Question: Recently I have seen an apps, which has an image with text.
Whether the app used 'ImageView' and 'TextView'? How does the text overlay the image? How has it been done?
I have attached the screenshot.

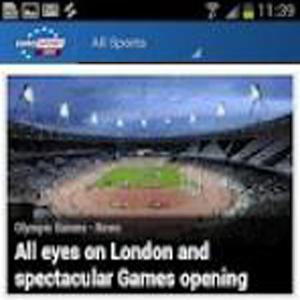
Answer: Set the attribute android:background="#<PHONE>" on your TextView in the layout. XML file.
'''
<FrameLayout
android:layout_height="wrap_content"
android:layout_width="match_parent"
>
<ImageView
android:src="@drawable/your_image"
android:layout_height="match_parent"
android:layout_width="match_parent"
/>
<TextView
android:height="match_parent"
android:width="match_parent"
android:background="#<PHONE>"
android:gravity="bottom"
/>
</FrameLayout>
'''